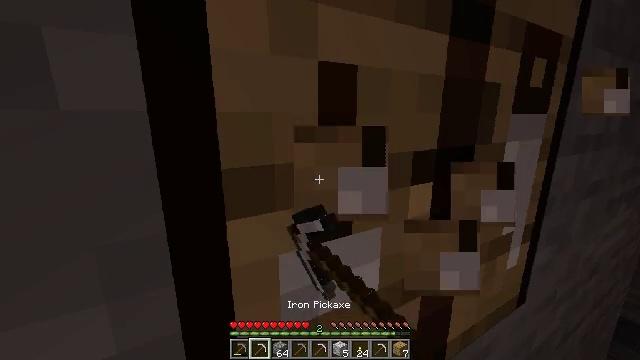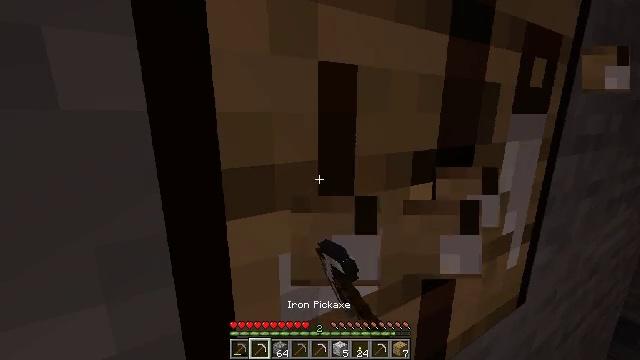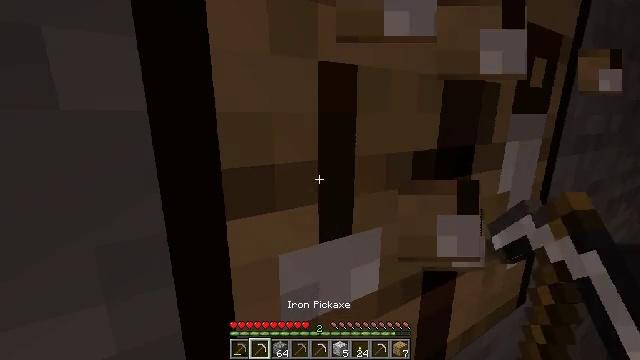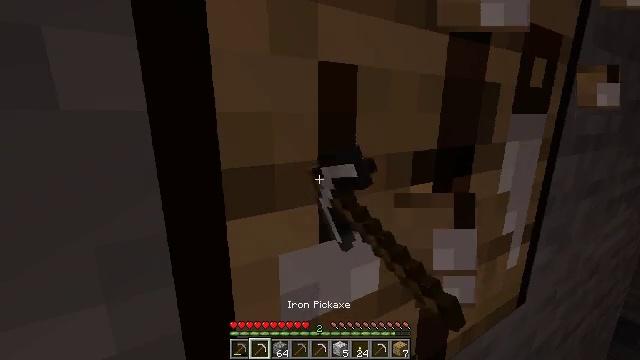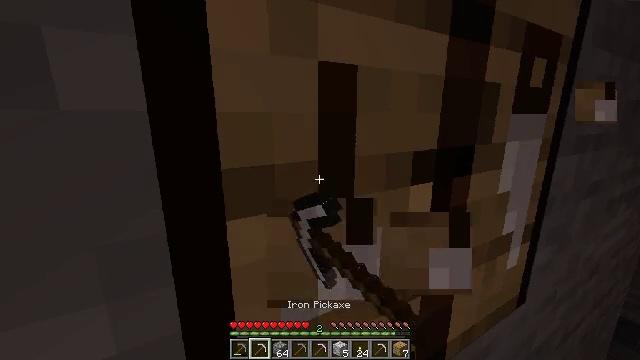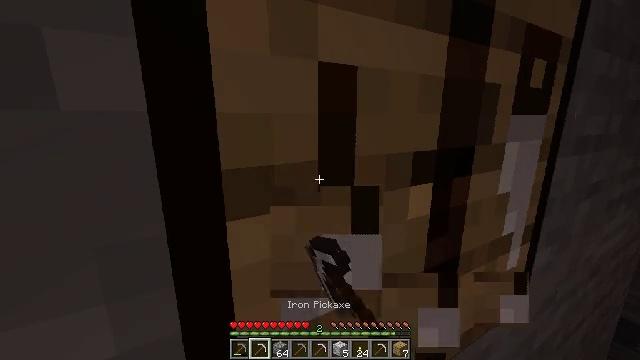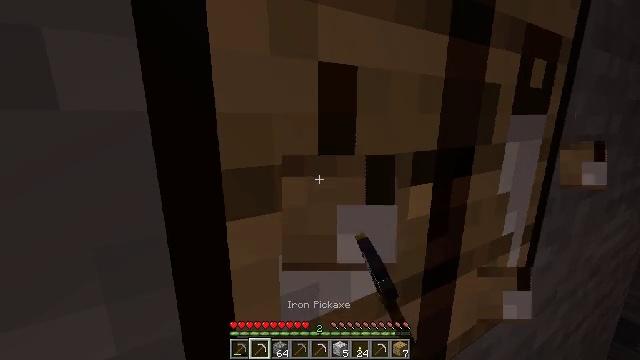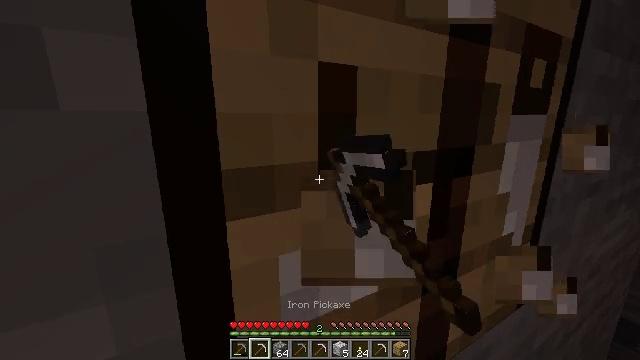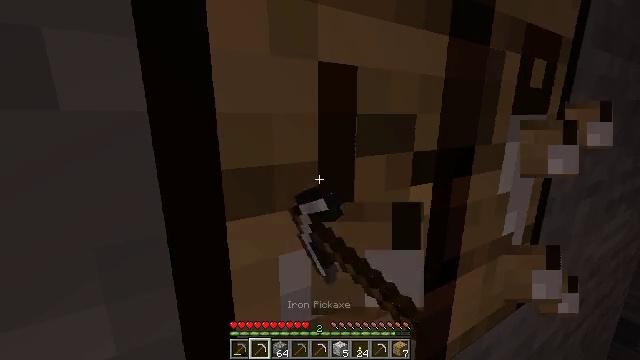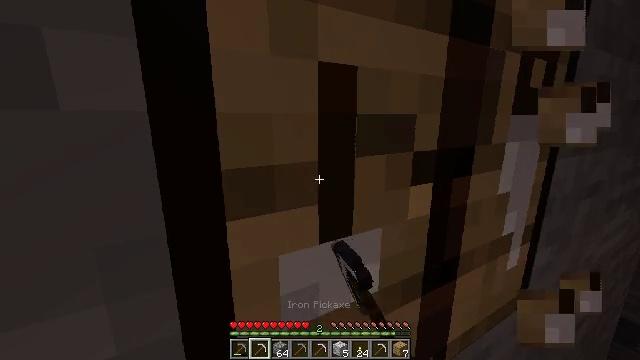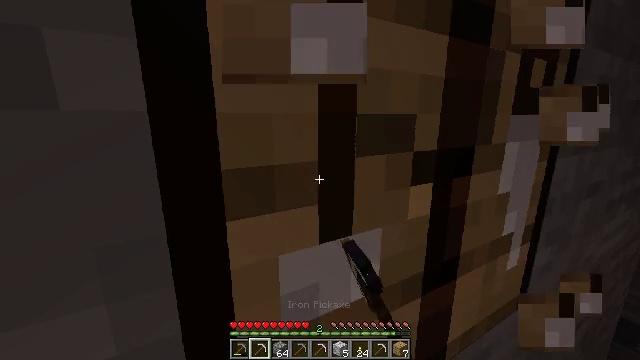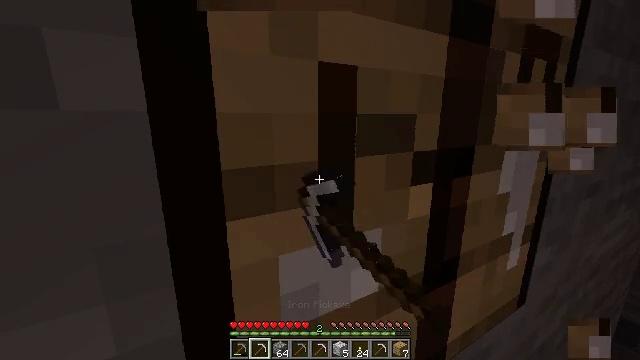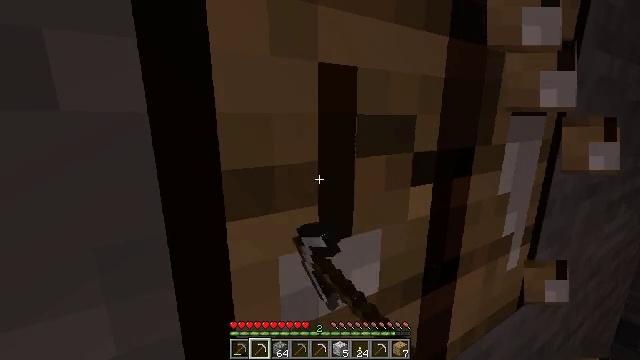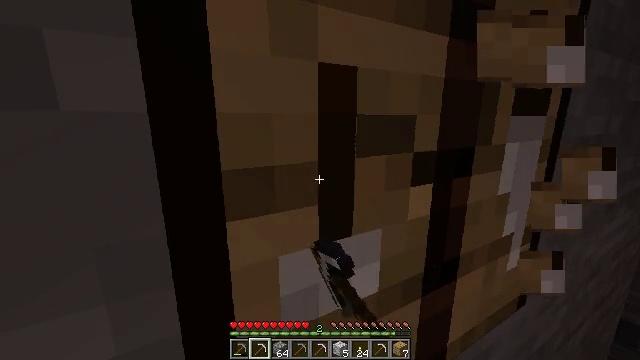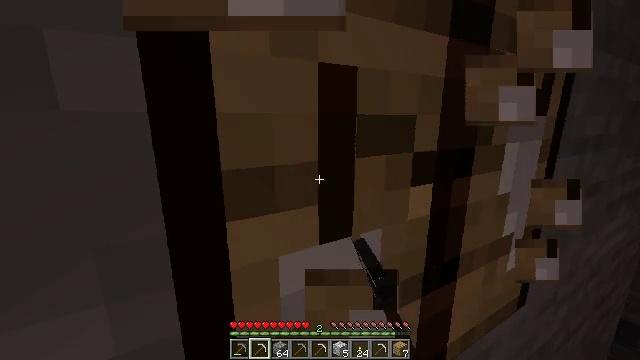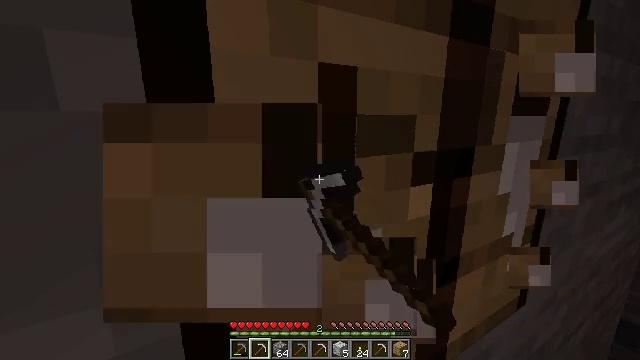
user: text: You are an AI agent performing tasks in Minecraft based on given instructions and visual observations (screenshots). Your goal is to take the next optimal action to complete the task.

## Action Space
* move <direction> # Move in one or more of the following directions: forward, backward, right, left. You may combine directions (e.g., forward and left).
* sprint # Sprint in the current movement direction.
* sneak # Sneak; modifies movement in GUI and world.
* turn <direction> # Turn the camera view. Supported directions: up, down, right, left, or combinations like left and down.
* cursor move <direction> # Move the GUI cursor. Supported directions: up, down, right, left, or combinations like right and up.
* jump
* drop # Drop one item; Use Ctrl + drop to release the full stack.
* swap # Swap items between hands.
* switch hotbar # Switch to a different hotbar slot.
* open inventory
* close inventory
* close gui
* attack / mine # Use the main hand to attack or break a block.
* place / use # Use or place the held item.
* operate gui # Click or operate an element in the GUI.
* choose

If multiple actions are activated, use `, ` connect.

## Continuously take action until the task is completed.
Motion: motion action
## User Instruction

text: Attack the crafting table to break it.
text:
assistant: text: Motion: attack / mine
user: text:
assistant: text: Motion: attack / mine
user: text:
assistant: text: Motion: attack / mine
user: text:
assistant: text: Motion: attack / mine
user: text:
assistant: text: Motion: attack / mine
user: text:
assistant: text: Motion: attack / mine
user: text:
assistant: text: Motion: attack / mine
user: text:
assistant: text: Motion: attack / mine
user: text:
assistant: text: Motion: attack / mine
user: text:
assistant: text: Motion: attack / mine
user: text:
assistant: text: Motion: attack / mine
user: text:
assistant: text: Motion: attack / mine
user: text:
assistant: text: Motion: attack / mine
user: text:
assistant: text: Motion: attack / mine
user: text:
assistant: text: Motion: attack / mine
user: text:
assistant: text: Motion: attack / mine
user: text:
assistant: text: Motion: attack / mine
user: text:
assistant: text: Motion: attack / mine
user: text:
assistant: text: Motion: attack / mine
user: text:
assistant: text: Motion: attack / mine
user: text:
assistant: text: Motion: attack / mine
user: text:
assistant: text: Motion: attack / mine
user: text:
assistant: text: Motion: attack / mine
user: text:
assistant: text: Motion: attack / mine
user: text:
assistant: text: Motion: attack / mine
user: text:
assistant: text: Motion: attack / mine
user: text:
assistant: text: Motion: attack / mine
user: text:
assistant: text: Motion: attack / mine
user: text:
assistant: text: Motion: attack / mine
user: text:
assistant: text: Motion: attack / mine